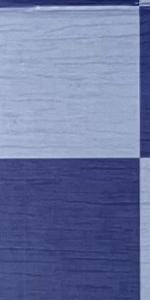
Label: Empty